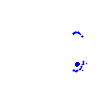
Particle: electron